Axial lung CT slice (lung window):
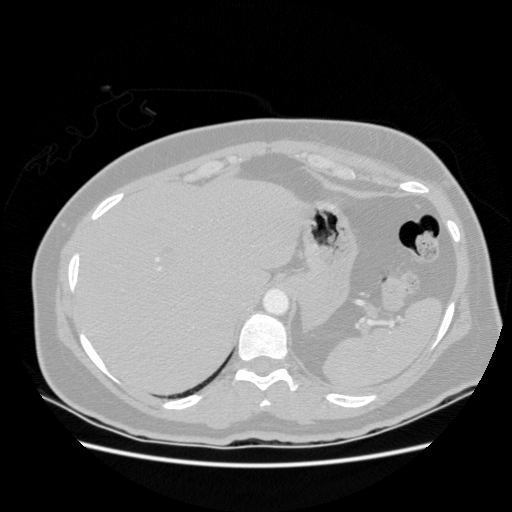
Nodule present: no